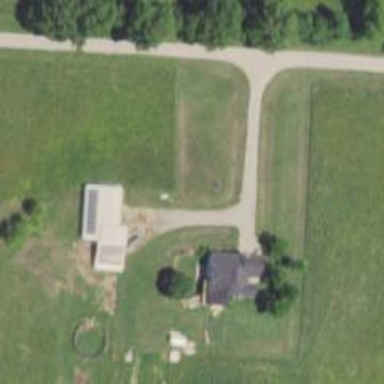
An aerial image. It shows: Driveway leading to service road.